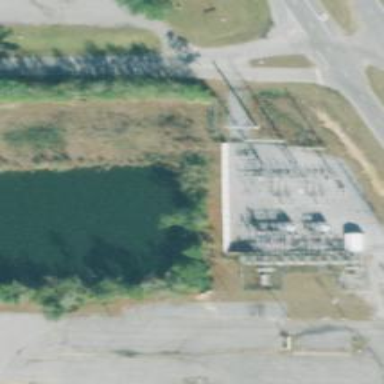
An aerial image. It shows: Distribution substation surrounded by fence.